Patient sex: F
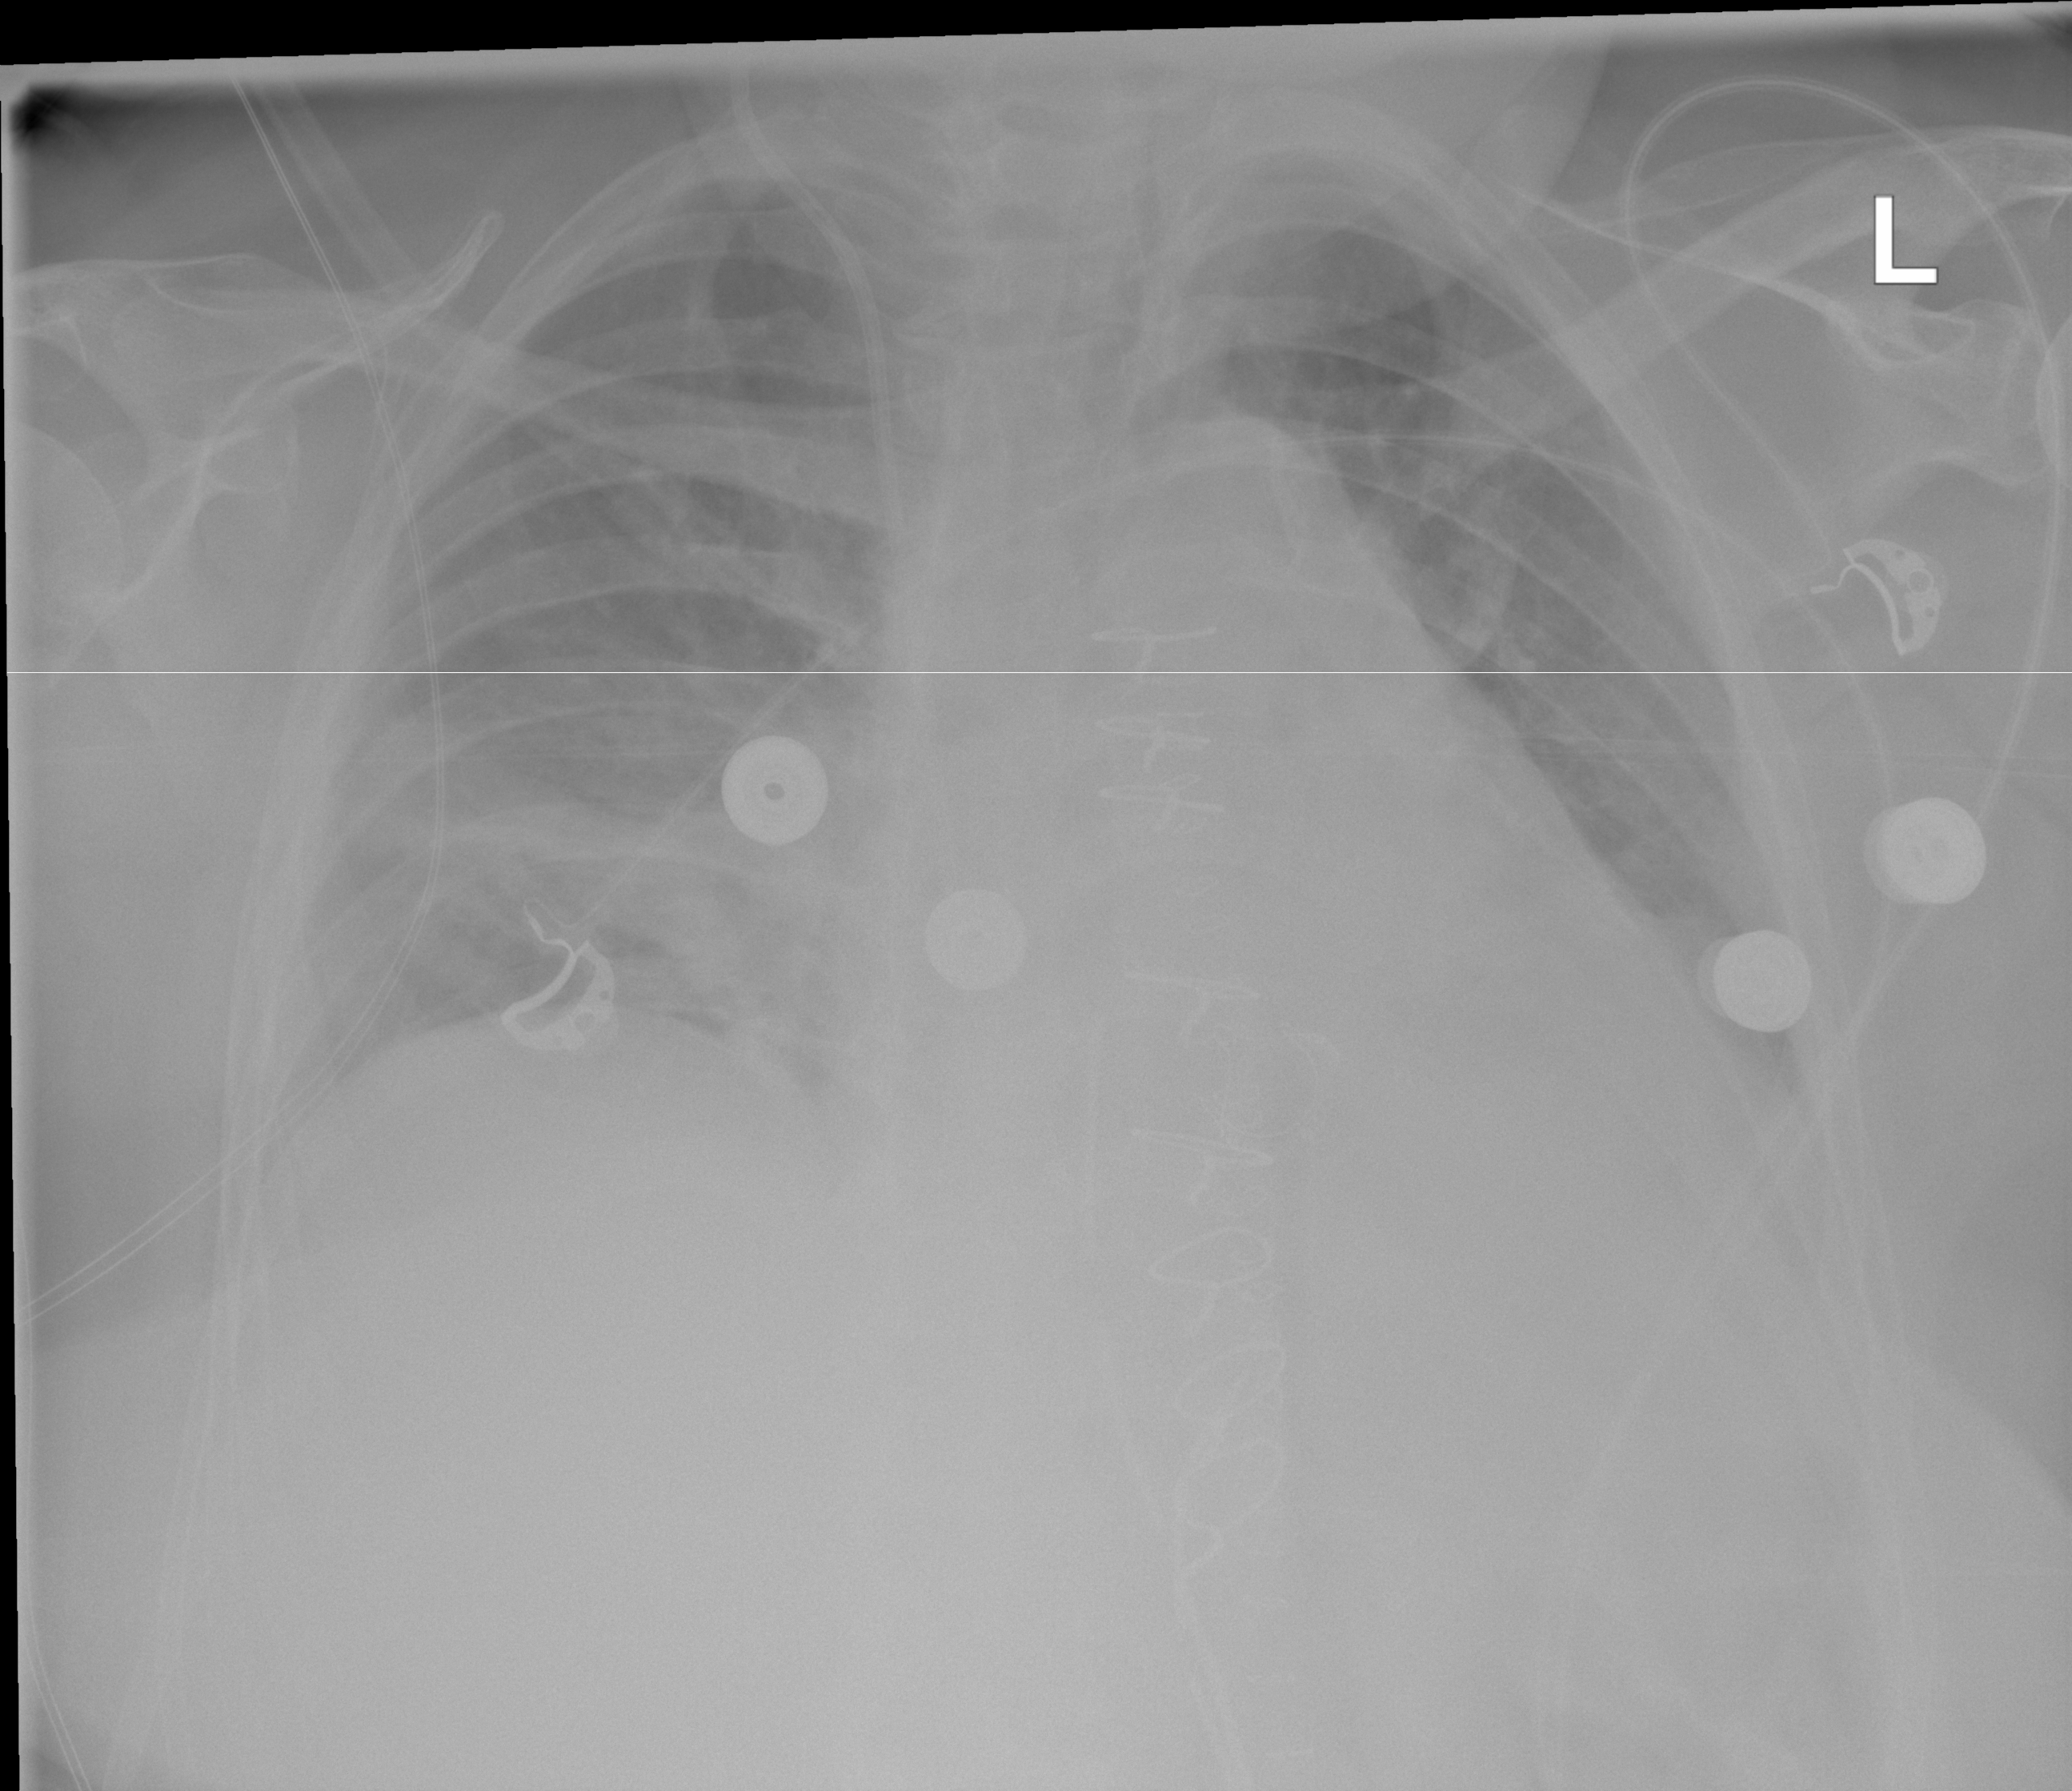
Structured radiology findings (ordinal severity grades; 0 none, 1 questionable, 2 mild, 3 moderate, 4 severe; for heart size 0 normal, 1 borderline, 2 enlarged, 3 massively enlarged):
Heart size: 2
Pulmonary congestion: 0
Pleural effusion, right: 2
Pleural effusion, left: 0
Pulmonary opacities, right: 0
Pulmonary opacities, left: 0
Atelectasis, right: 2
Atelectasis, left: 0